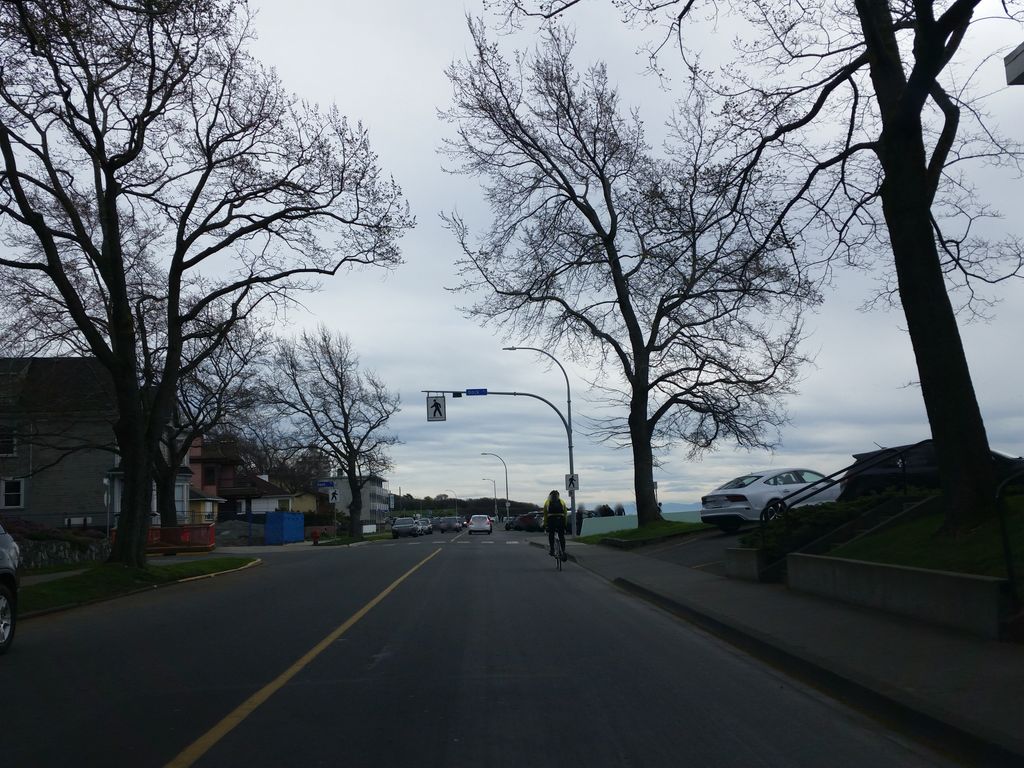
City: victoria